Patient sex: F
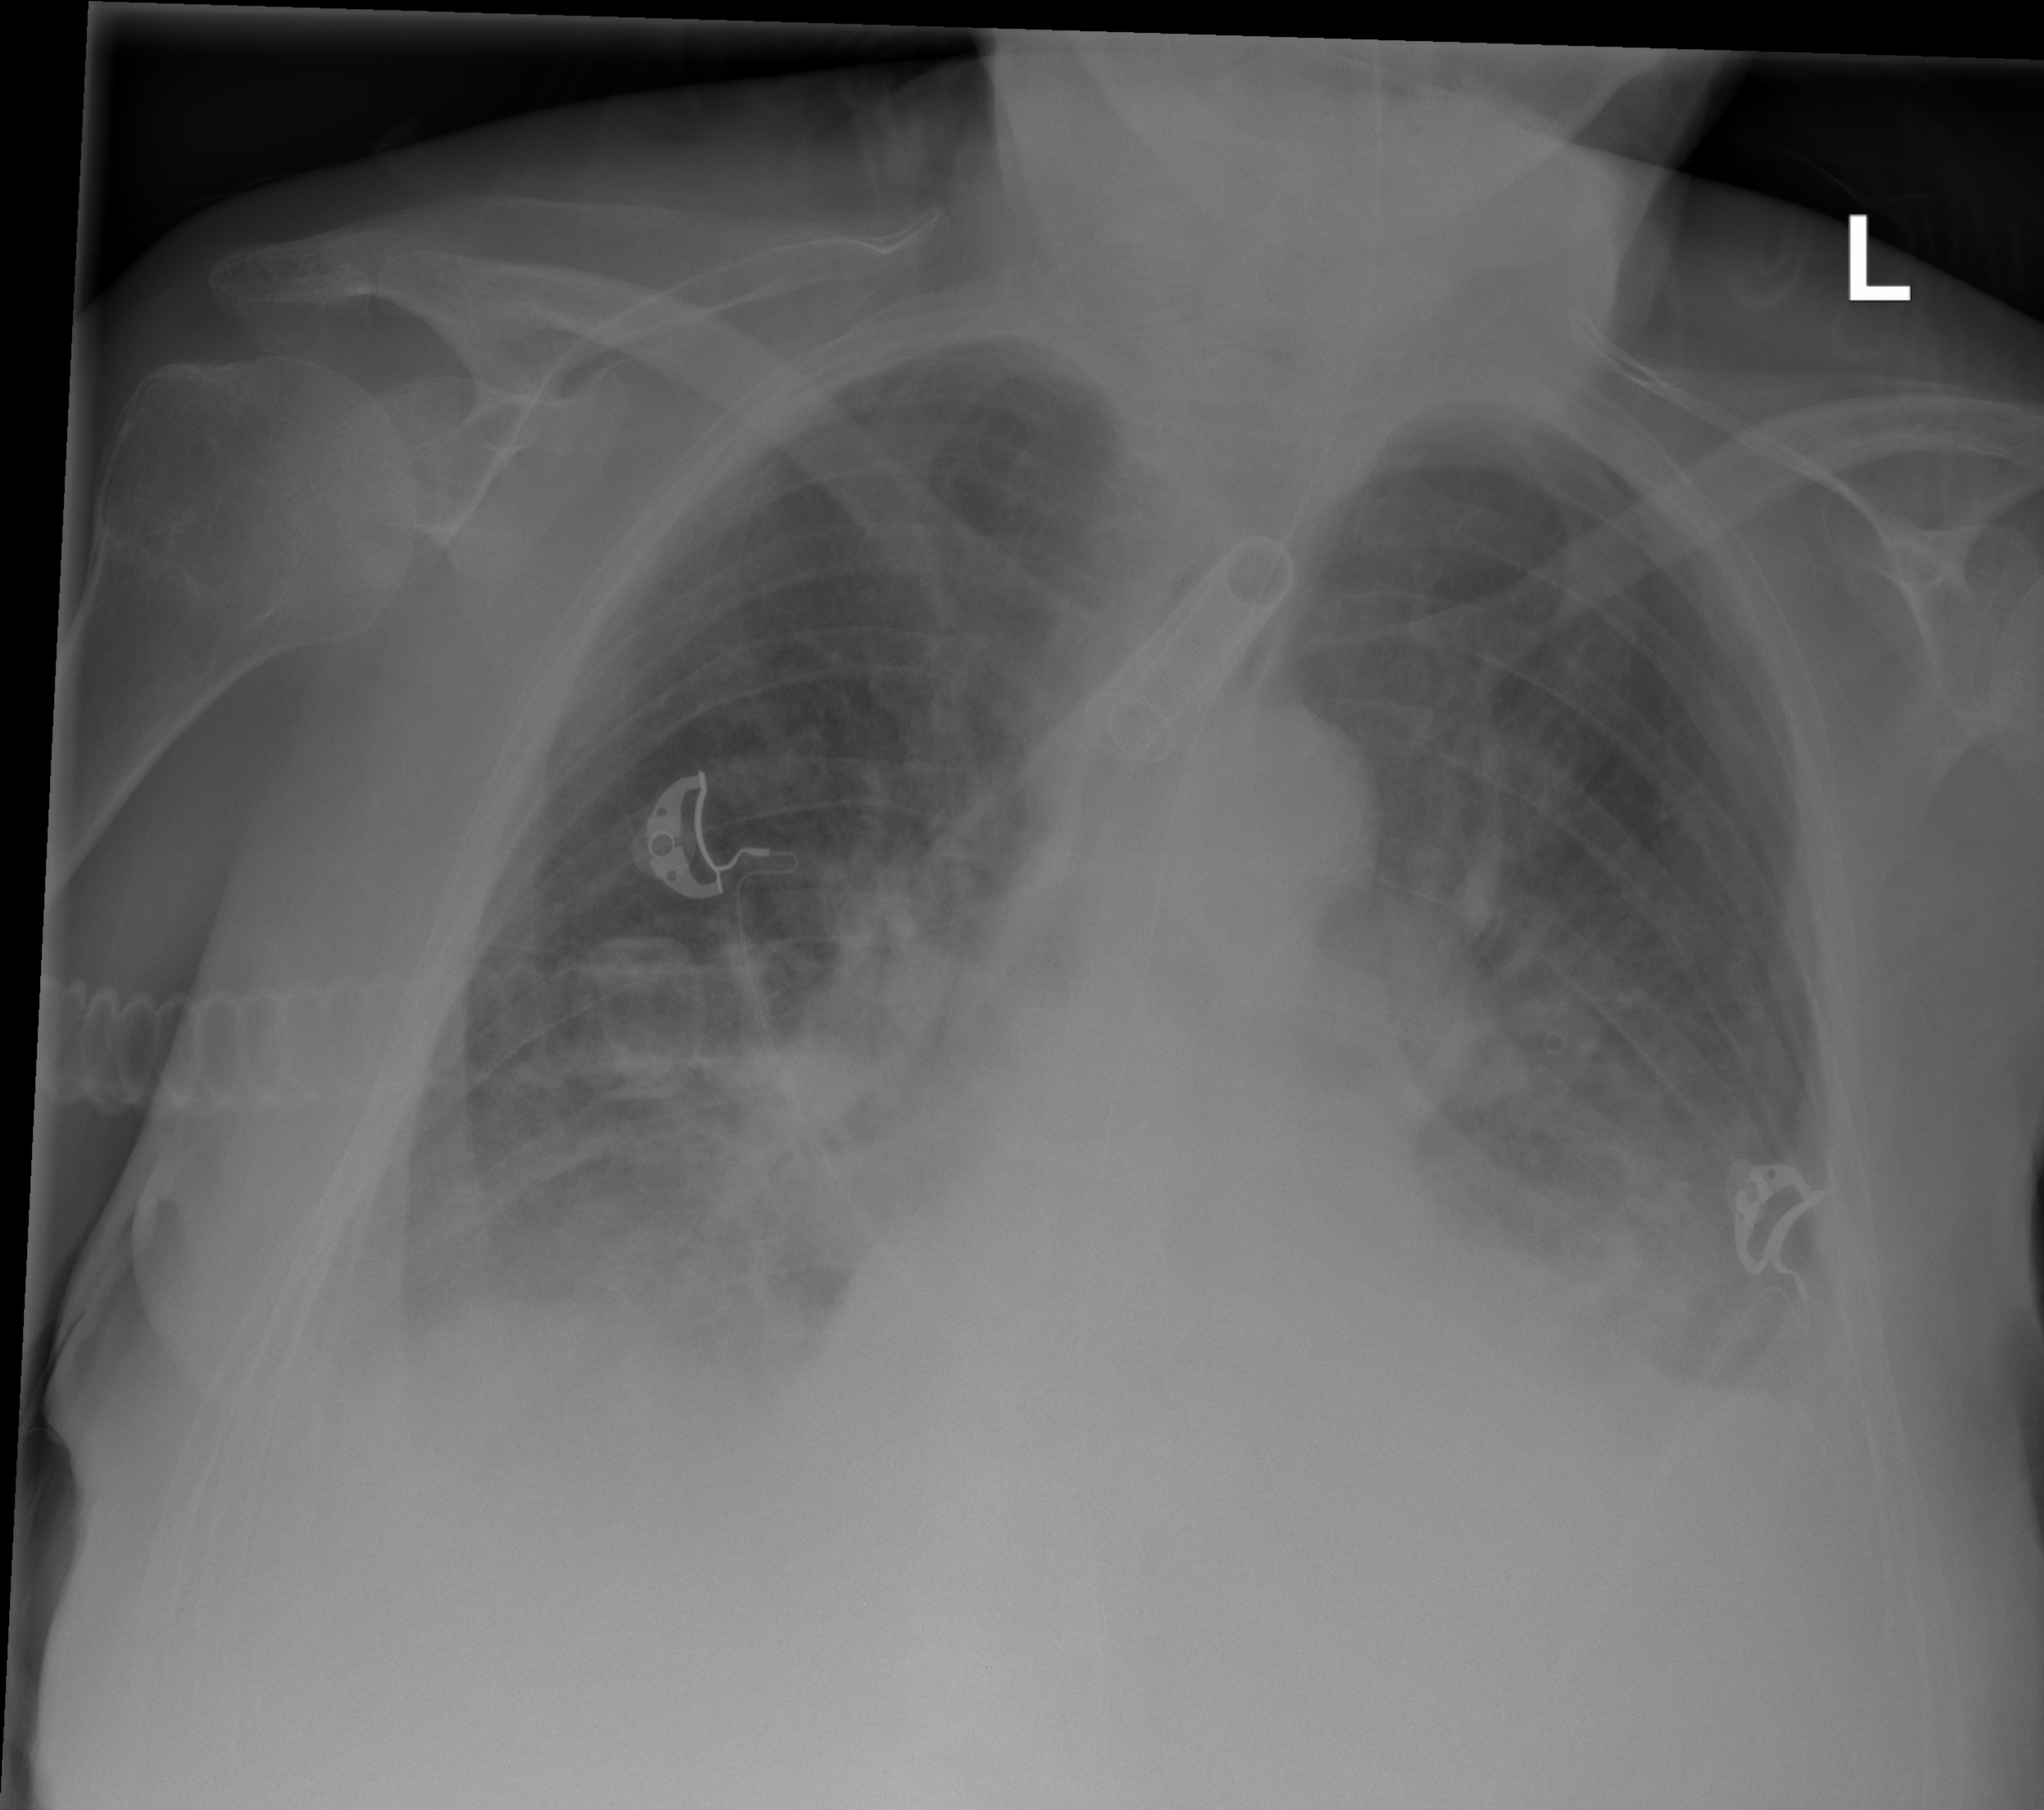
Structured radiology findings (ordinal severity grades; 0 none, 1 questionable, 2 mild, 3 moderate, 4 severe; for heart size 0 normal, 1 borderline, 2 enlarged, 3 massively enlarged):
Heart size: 0
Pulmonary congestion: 2
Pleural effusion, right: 2
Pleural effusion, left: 2
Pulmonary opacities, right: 2
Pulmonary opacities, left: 2
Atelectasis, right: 2
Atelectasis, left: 2